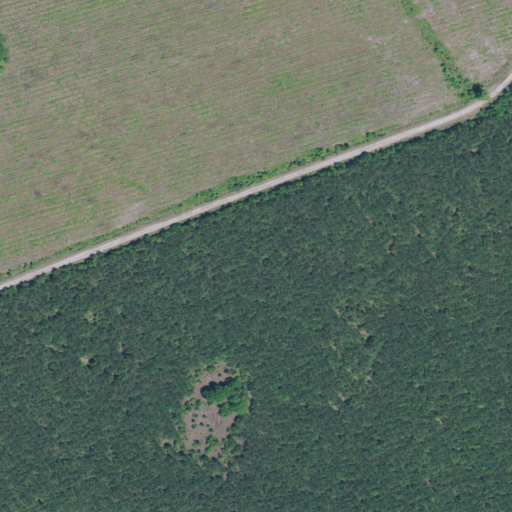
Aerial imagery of depression(s) in South Carolina named Beech Island Bay containing evergreen forest, shrub, woody wetlands, herbaceous wetlands, and grassland